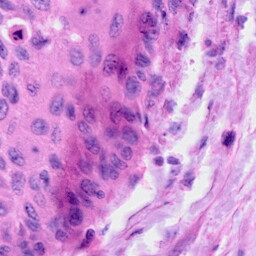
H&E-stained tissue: Cervix